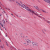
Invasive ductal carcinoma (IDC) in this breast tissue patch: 0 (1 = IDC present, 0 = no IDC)